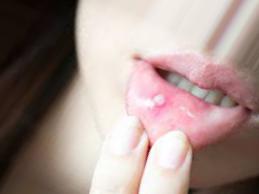
Condition: Mouth Ulcer